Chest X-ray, PA view. Patient: 49 years old, sex F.
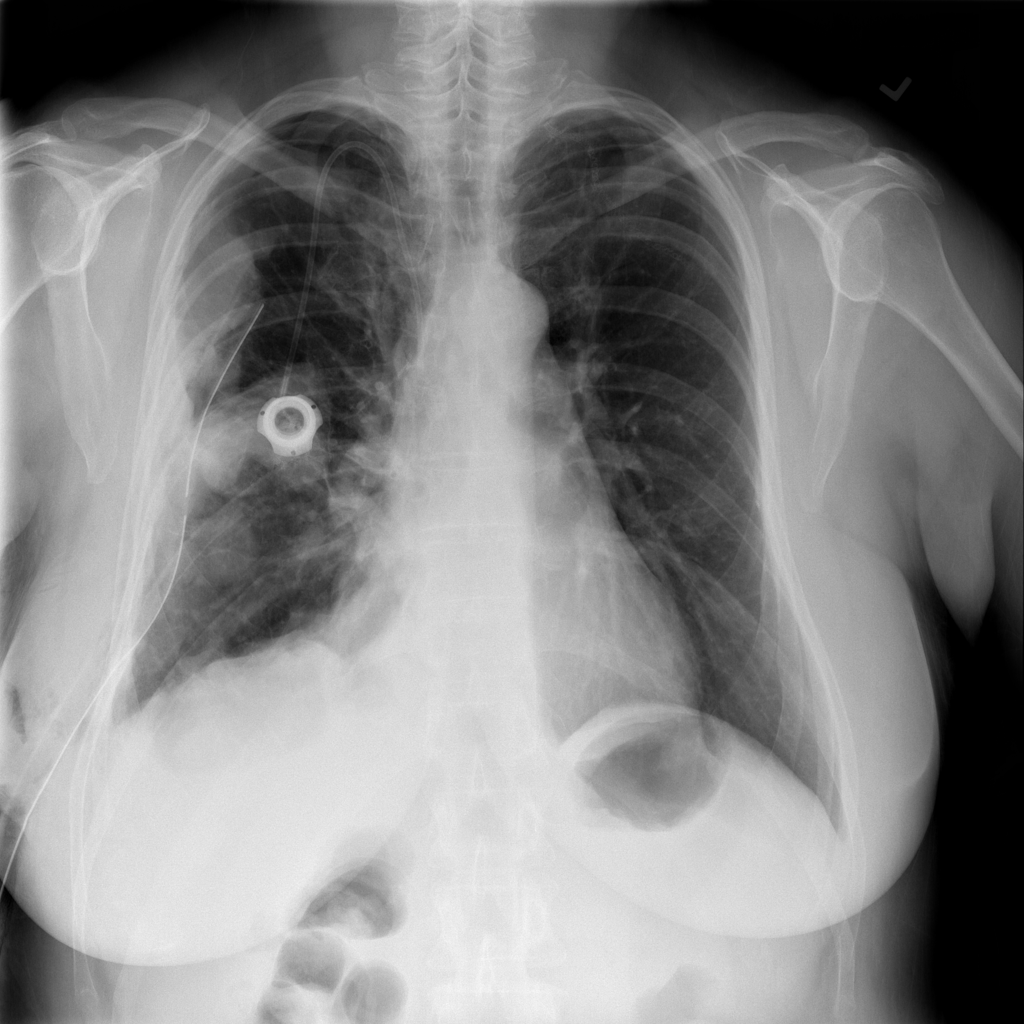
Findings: Emphysema, Infiltration, Mass, Nodule, Pleural_Thickening